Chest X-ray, AP view. Patient: 65 years old, sex M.
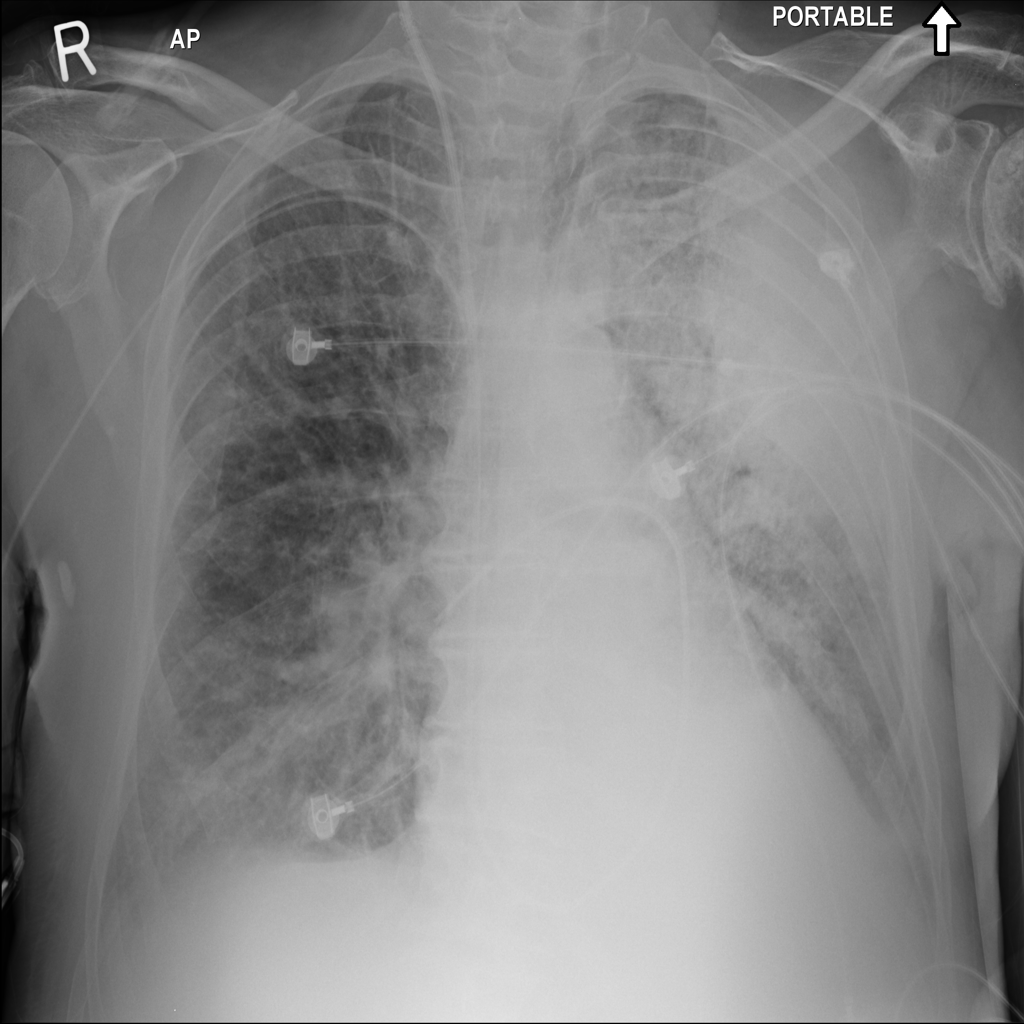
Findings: Consolidation, Nodule